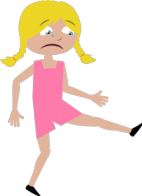
girl sad hands outstretched